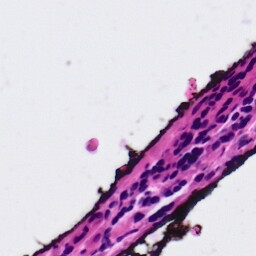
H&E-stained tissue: Ovarian